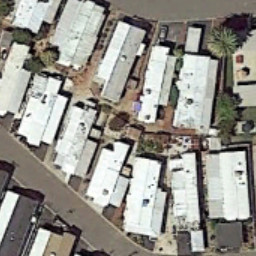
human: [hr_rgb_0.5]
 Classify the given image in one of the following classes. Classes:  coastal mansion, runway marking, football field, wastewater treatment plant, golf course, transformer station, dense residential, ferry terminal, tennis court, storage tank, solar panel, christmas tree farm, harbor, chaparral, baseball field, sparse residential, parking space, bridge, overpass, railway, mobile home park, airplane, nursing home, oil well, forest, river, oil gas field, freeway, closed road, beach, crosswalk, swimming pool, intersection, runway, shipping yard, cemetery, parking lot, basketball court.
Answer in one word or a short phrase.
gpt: mobile home park